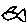
Label: fish